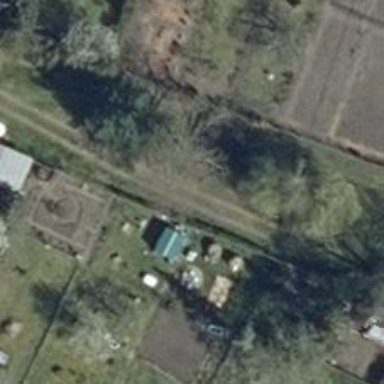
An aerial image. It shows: Historic railway.